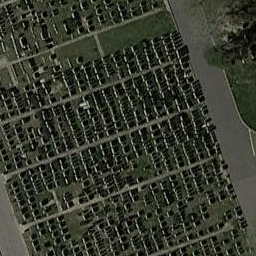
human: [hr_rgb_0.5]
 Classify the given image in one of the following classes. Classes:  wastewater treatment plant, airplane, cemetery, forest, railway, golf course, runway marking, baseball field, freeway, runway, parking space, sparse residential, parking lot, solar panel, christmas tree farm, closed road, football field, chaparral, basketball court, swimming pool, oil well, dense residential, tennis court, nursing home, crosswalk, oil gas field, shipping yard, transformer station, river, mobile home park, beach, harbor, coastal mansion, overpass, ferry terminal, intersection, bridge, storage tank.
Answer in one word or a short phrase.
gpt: cemetery